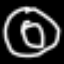
Label: donut